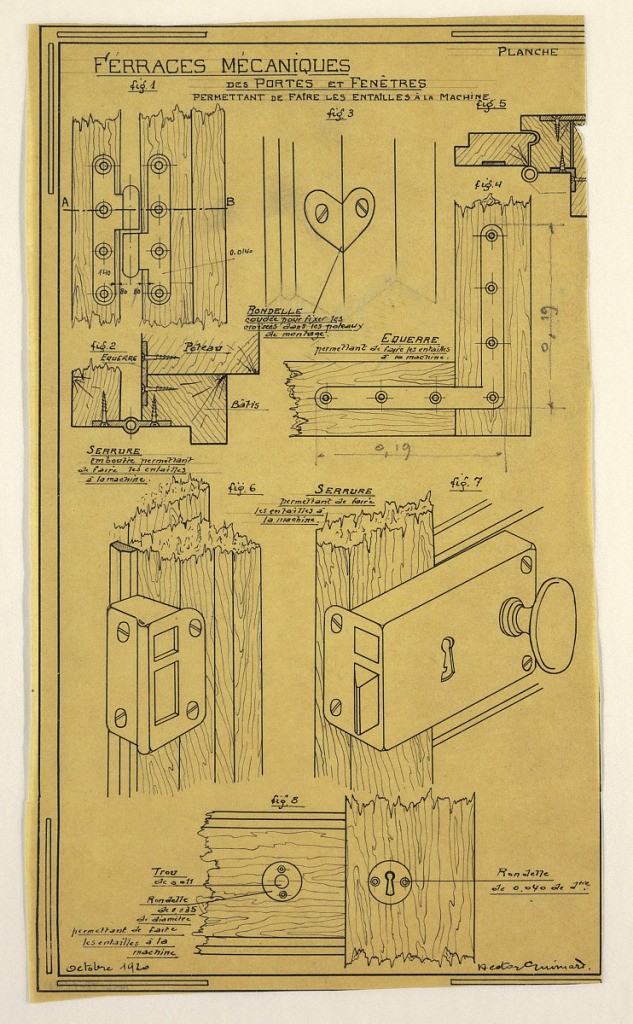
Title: Design for a Mass-Operational House Designed by Hector Guimard, Construction of Metal Joints for Doors and Windows
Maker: Hector Guimard, French, 1867–1942
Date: October 1920
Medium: Pen and black ink, graphite on tracing paper
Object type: Drawing
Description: Design for a mass-operational house by Guimard, detailing the metal joints for doors and windows.